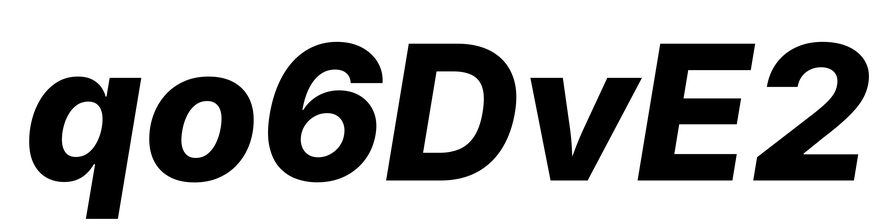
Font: Inter-Italic_ExtraBold_Italic